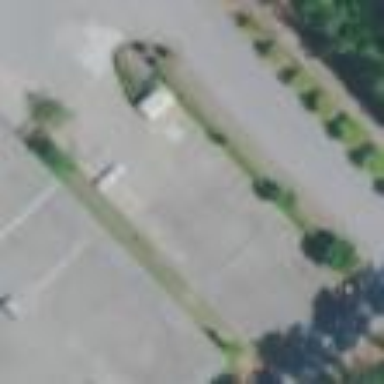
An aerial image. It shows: Parking area.